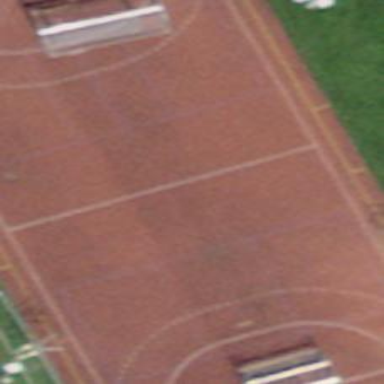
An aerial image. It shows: Basketball court on leisure land pitch.